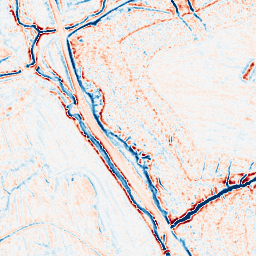
Category: edge_preserving
Decomposition family: bilateral
Decomposition parameters: d: 9
sigma_color: 100
sigma_space: 100
Upsampling method: sinc_hamming
Upsampling parameters: scale: 2
kernel_size: 4
Upsampling scale: 2